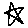
Label: star